Question: I am trying to create a simple Spring project. Once I run the project it shows the content of index.jsp but when I enter hello.jsp it shows its content but when I enter hello.htm it shows "The requested resource is not available." error message.
'''
<?xml version="1.0" encoding="UTF-8"?>
<beans xmlns="http://www.springframework.org/schema/beans"
xmlns:xsi="http://www.w3.org/2001/XMLSchema-instance"
xsi:schemaLocation="http://www.springframework.org/schema/beans
http://www.springframework.org/schema/beans/spring-beans-2.5.xsd">
<bean name="/hello.htm" class="springapp.web.HelloController"/>
</beans>
'''
'''
<?xml version="1.0" encoding="UTF-8"?>
<web-app version="2.4" xmlns="http://java.sun.com/xml/ns/j2ee"
xmlns:xsi="http://www.w3.org/2001/XMLSchema-instance"
xsi:schemaLocation="http://java.sun.com/xml/ns/j2ee
http://java.sun.com/xml/ns/j2ee/web-app_2_4.xsd">
<servlet>
<servlet-name>springapp</servlet-name>
<servlet-class>org.springframework.web.servlet.DispatcherServlet</servlet-class>
<load-on-startup>1</load-on-startup>
</servlet>
<servlet-mapping>
<servlet-name>springapp</servlet-name>
<url-pattern>*.htm</url-pattern>
</servlet-mapping>
<welcome-file-list>
<welcome-file>
index.jsp
</welcome-file>
</welcome-file-list>
</web-app>
'''

I changed the address of the class of bean but it did not show any error.
'''
<bean name="/hello.htm" class="springapp.web.HelloController1"/>
'''
After adding viewResolver the problem was solved but I have another issue that is posted as a separate question. If you have an issue with the addressing please refer to <URL>.
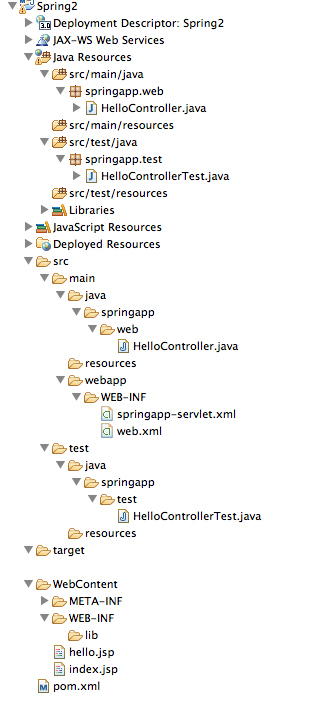
Answer: add this code in your springapp-servlet.xml
'''
<bean name="/hello.htm" class="springapp.web.HelloController1"/>
<bean id="viewResolver"
class="org.springframework.web.servlet.view.InternalResourceViewResolver" >
<property name="prefix">
<value>/WEB-INF/pages/</value>
</property>
<property name="suffix">
<value>.jsp</value>
</property>
</bean>
'''